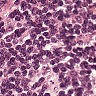
Metastatic tissue present: no